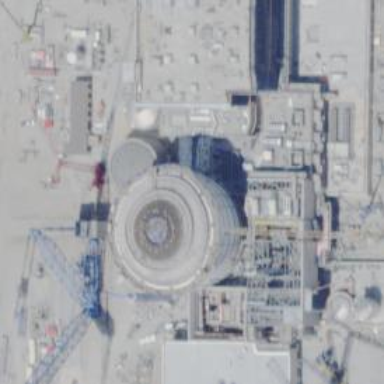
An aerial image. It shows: Nuclear power generator.